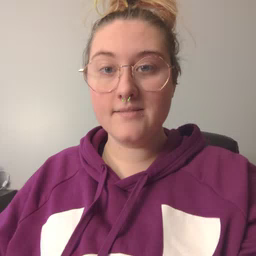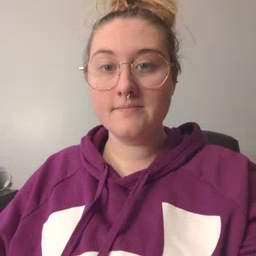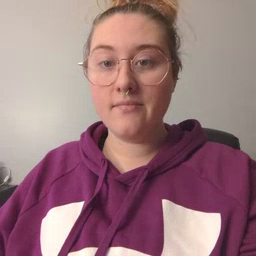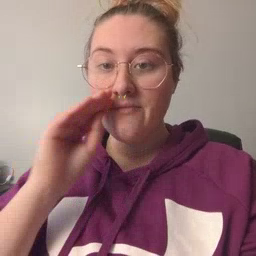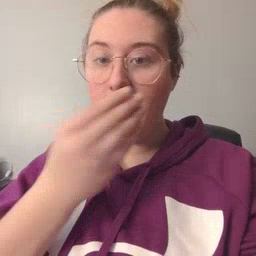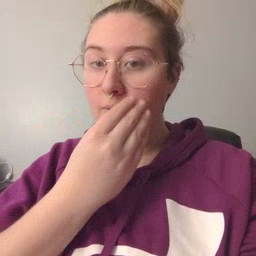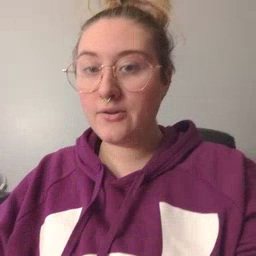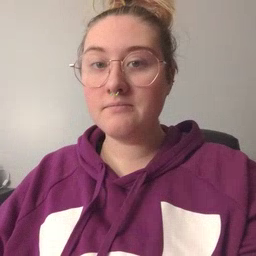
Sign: flower